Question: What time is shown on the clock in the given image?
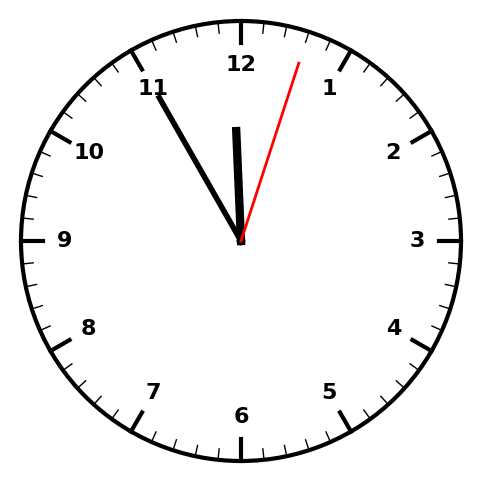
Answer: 11:55:03